Question: I have been wrapping my head around with the weird behavior I am getting the below output when I am trying to run this query.
'''
SELECT
to_timestamp_tz('<PHONE> 12:29:25', 'MMDDYYYY hh24:mm:ss') A
,to_timestamp_tz('<PHONE> 12:29:25', 'MMDDYYYY hh:mm:ss') B
,to_timestamp_ntz('<PHONE> 12:29:25', 'MMDDYYYY hh24:mm:ss') C
,to_timestamp_ntz('<PHONE> 12:29:25', 'MMDDYYYY hh:mm:ss') D
,to_date('<PHONE> 12:29:25', 'mmddyy hh:mm:ss') E
'''

I am expecting the output to be for the date part in all the cases.
Not sure what I am missing here. Did research on the Snowflake documentation but wasn't able to get any concrete findings. Any help is appreciated.
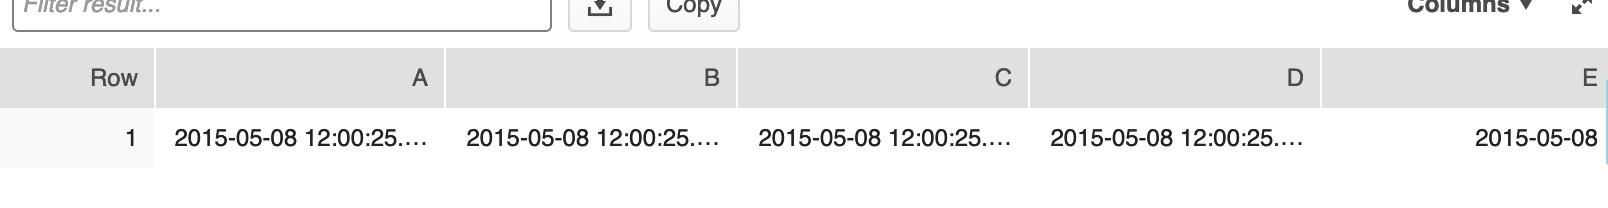
Answer: You need to represent MINUTES using instead of . E.g.
'''
to_timestamp_tz('<PHONE> 12:29:25', 'MMDDYYYY hh24:mi:ss')
'''
mm represents months, so in the original it is actually adding 29 months instead of 29 minutes to the date basis.